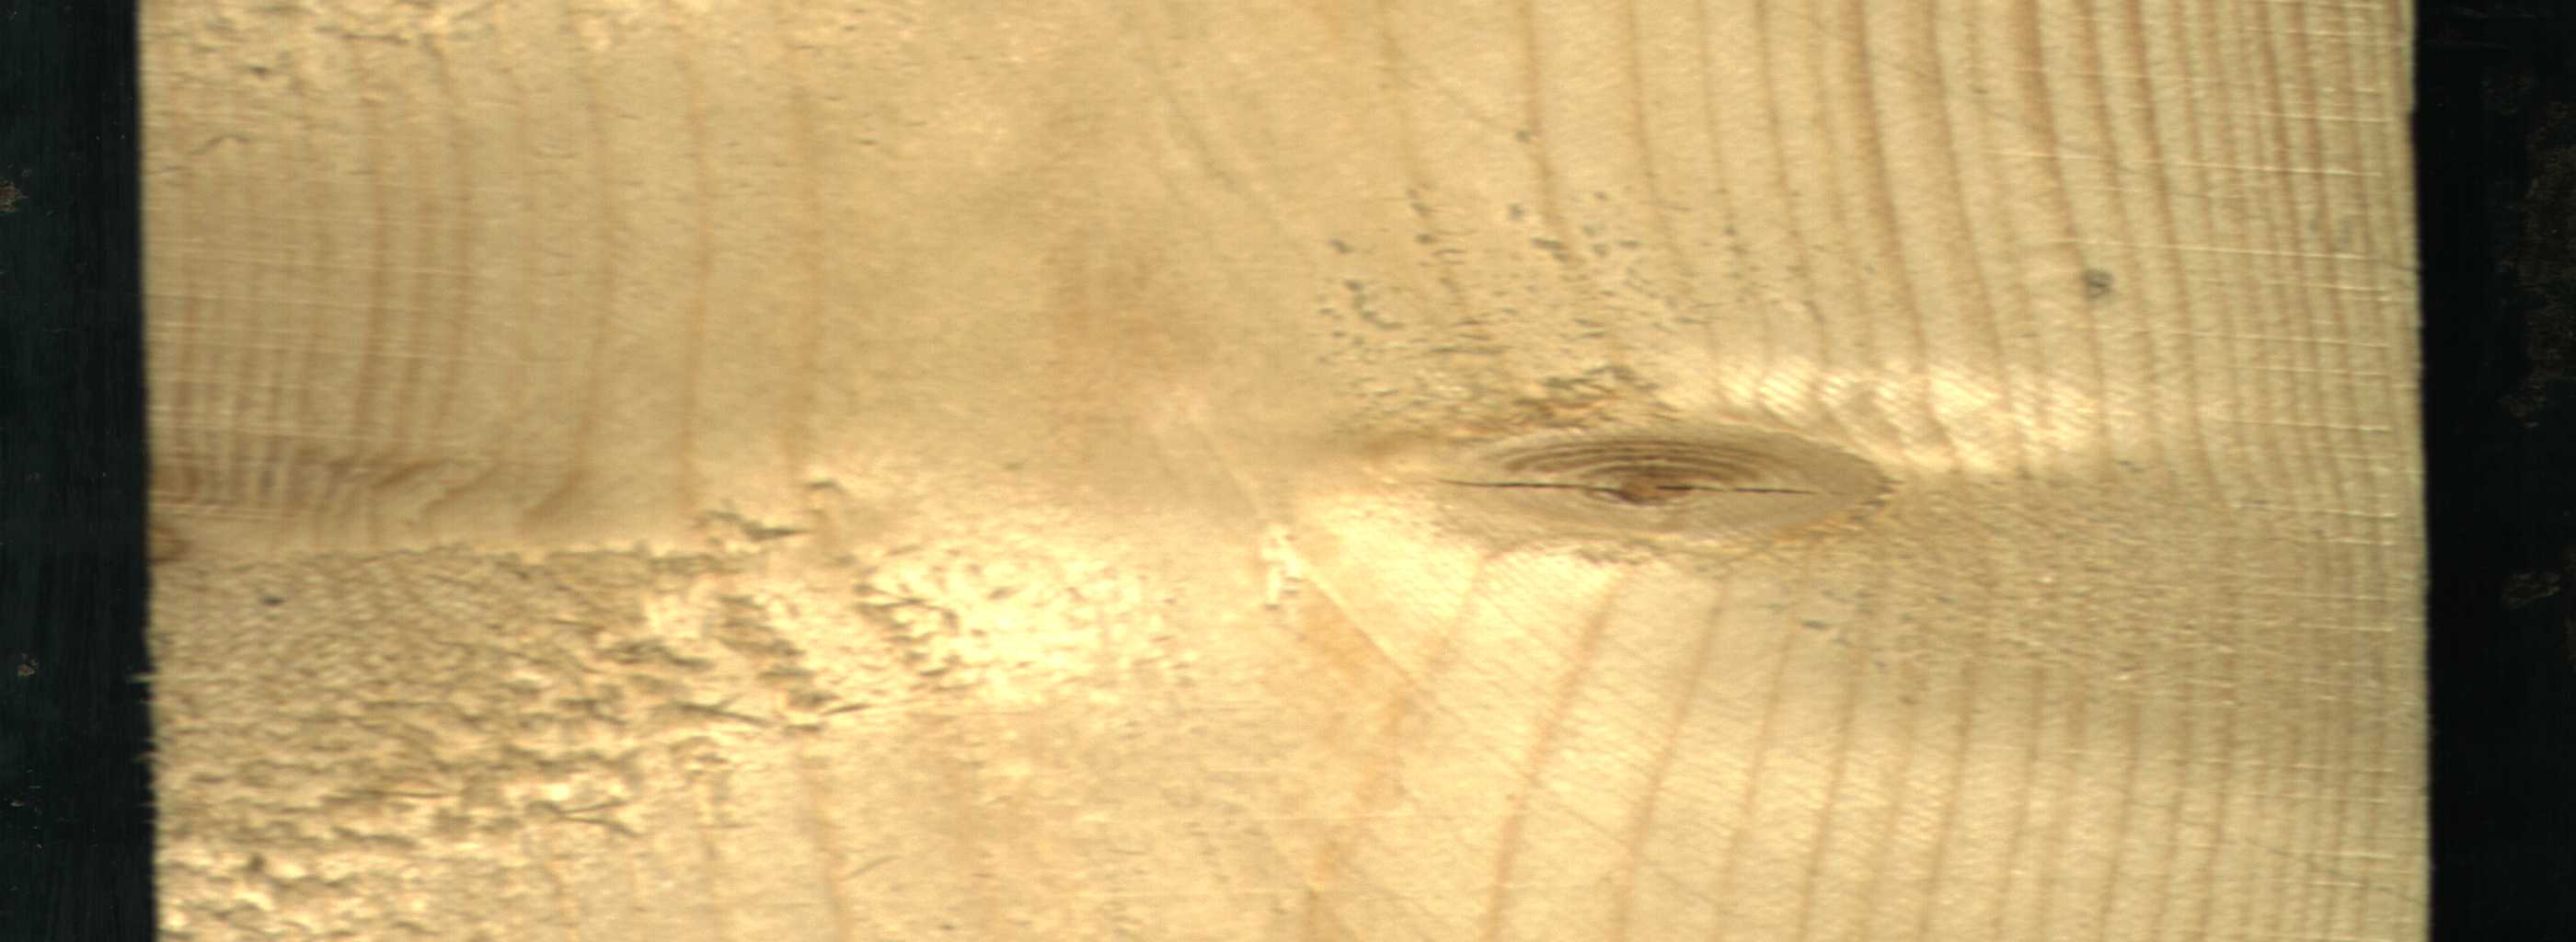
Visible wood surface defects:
knot_with_crack
Live_Knot